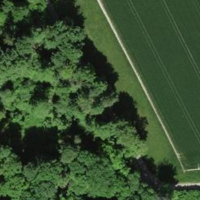
EUNIS habitat code: 44
Species observed at this site:
Melittis melissophyllum